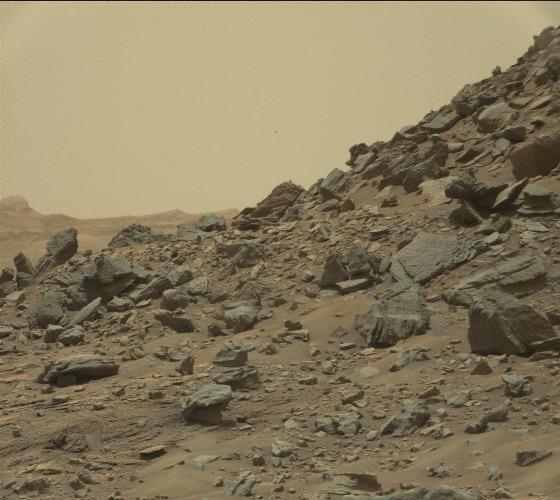
Terrain classes present: Gravel / Sand / Soil, Rock, Shadow, Sky / Distant Mountains